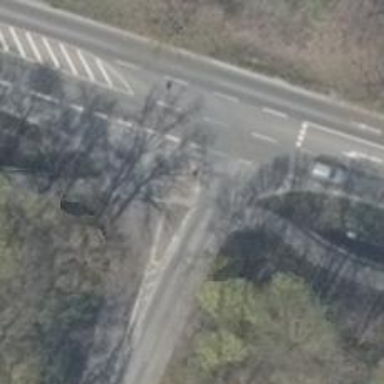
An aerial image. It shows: Marked crossing with pedestrian island.